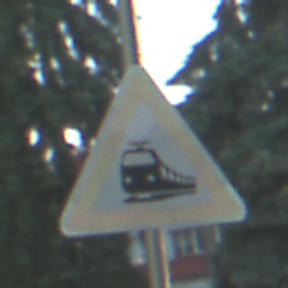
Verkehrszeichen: Bahnuebergang
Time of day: SunriseSunset
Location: Outdoor (Suburban)
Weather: PartlyCloudy
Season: NotSpecified
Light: Natural